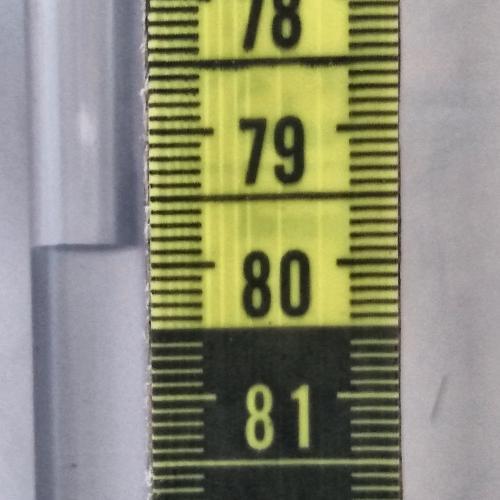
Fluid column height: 79.8 cm